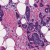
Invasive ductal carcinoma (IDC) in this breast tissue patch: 1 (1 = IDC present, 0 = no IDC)